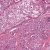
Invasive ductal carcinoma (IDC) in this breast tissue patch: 1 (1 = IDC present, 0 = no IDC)